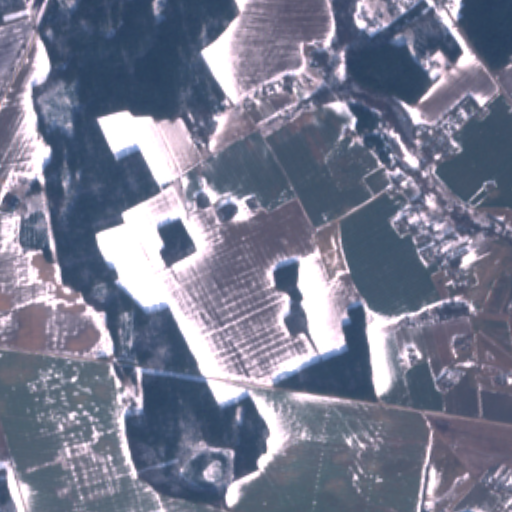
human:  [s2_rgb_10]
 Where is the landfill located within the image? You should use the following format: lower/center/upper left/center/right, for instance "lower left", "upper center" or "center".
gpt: The landfill is located in the center right of the image.
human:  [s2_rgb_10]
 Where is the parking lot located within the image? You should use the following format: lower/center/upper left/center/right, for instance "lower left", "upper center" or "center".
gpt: The parking lot is located in the center right of the image.
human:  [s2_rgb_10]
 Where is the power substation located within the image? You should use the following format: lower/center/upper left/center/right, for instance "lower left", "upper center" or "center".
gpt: The power substation is located in the lower left of the image.
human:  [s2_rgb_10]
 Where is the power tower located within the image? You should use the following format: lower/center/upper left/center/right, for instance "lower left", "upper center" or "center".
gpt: The power tower is located in the left of the image.
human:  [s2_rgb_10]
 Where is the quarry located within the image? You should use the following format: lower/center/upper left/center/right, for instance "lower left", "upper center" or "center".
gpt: There is no quarry in the image.